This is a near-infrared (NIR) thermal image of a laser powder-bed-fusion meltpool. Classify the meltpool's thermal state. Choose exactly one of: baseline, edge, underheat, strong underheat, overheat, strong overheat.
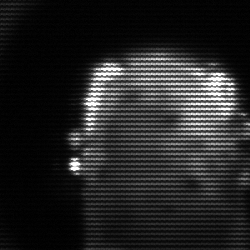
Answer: baseline